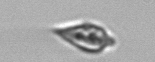
Label: Oxytoxum